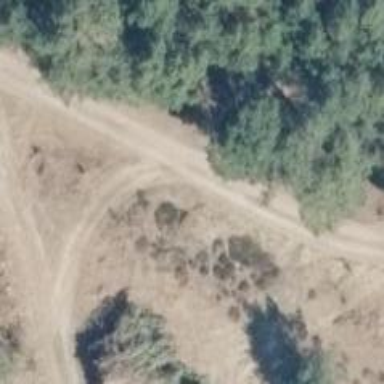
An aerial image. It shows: Dirt track road with grade 3 tracktype.